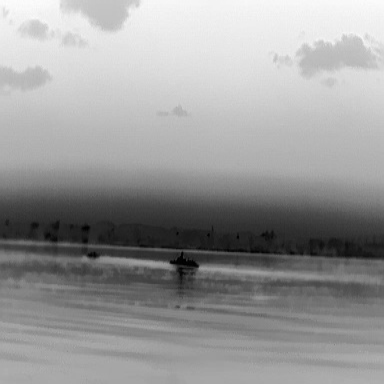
There is a warship in the infrared image.